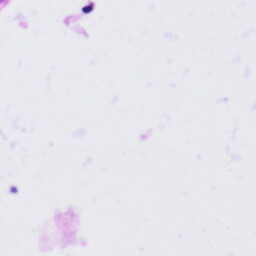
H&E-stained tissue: Tonsil